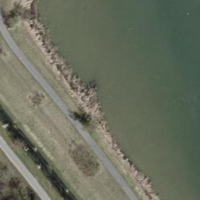
EUNIS habitat code: 15
Species observed at this site:
Podiceps cristatus
Acrocephalus arundinaceus